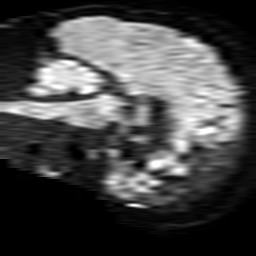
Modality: TRACE
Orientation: sagittal
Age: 63
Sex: male
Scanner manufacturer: philips
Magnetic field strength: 1.5 T
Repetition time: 3.648 s
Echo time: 0.09255 s